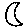
Label: moon